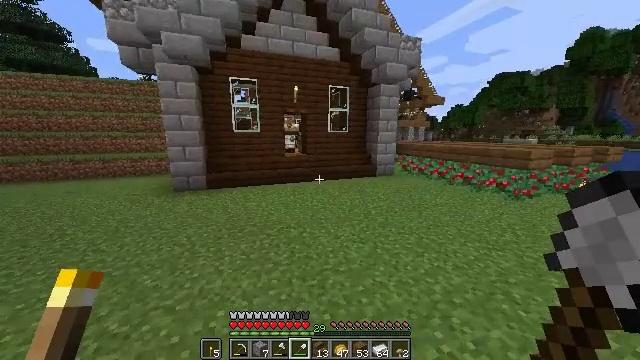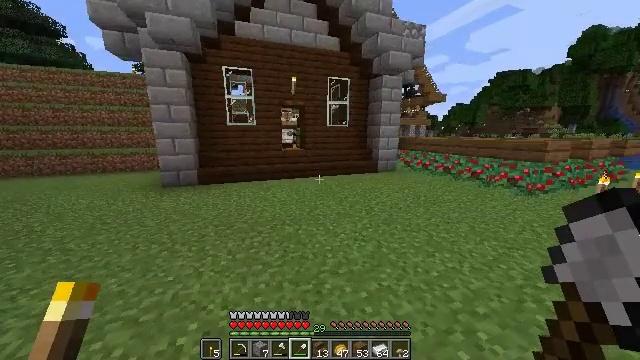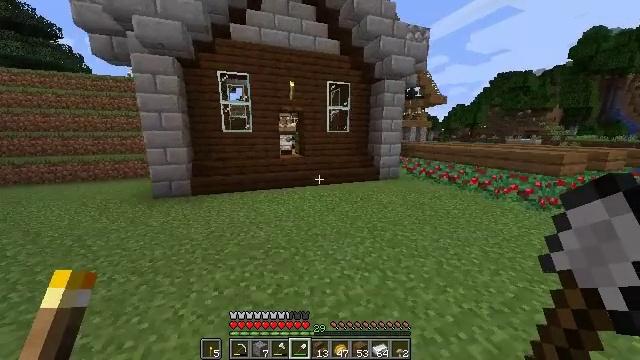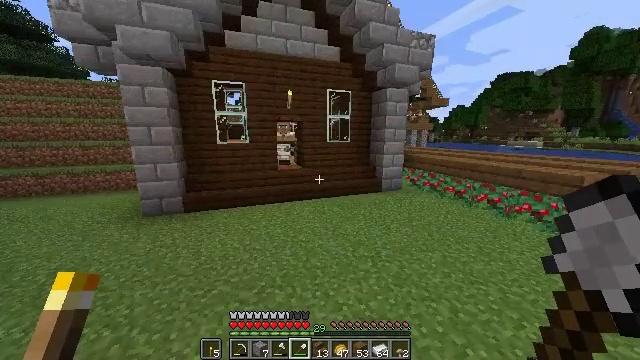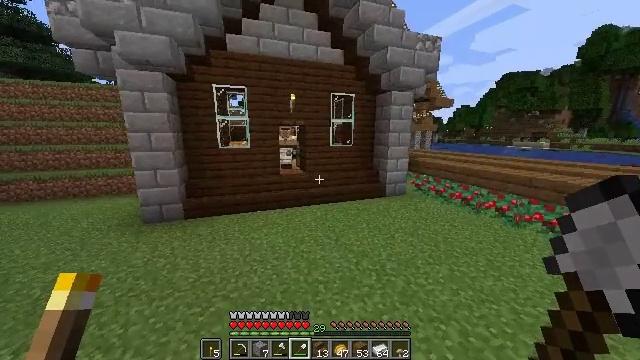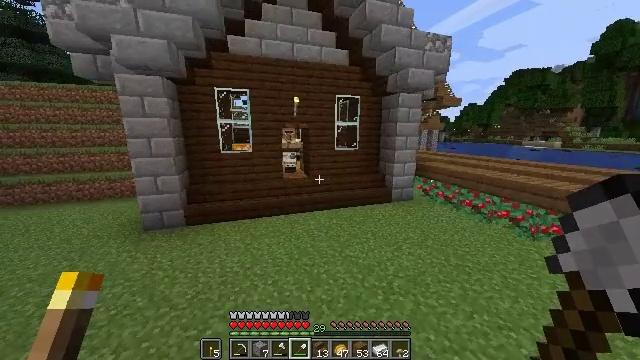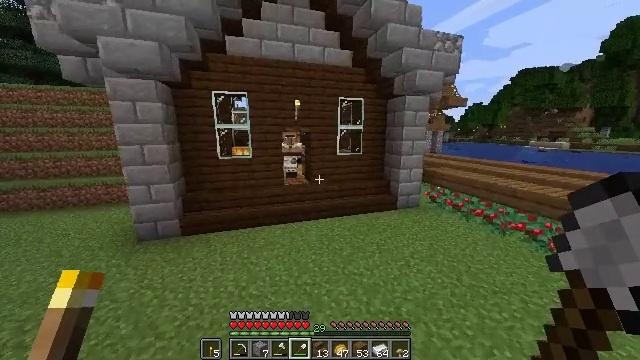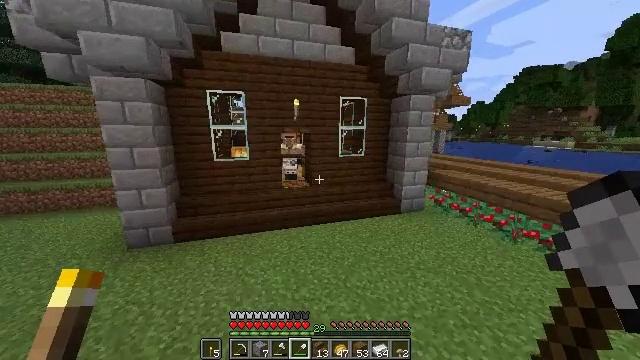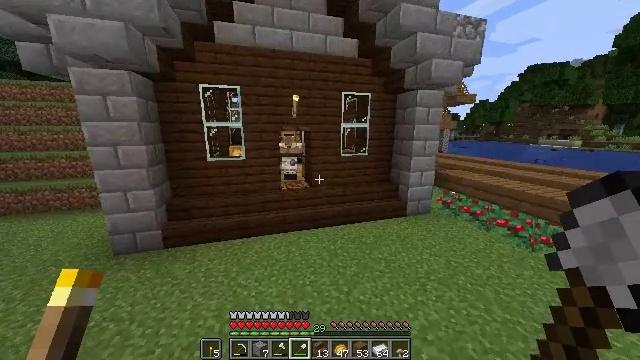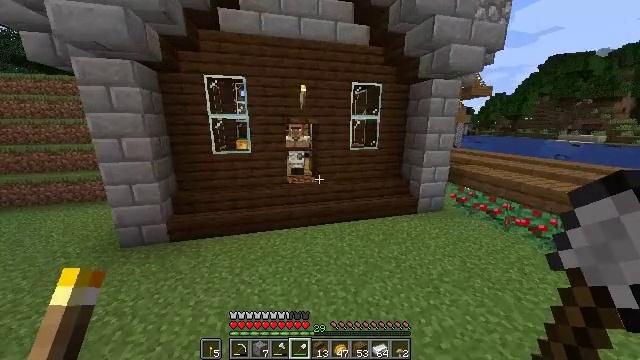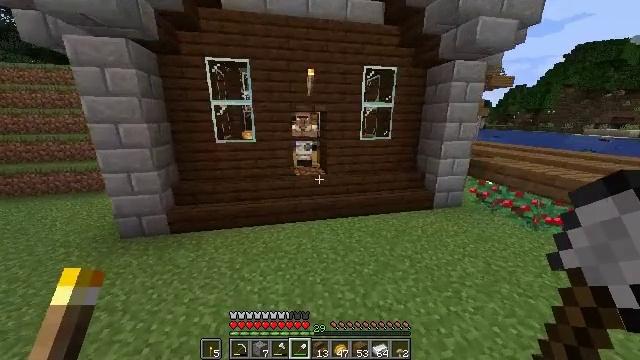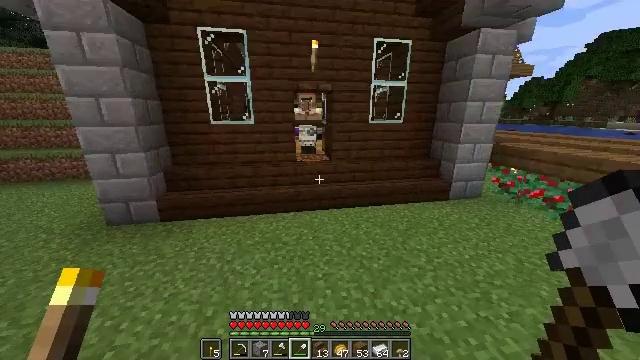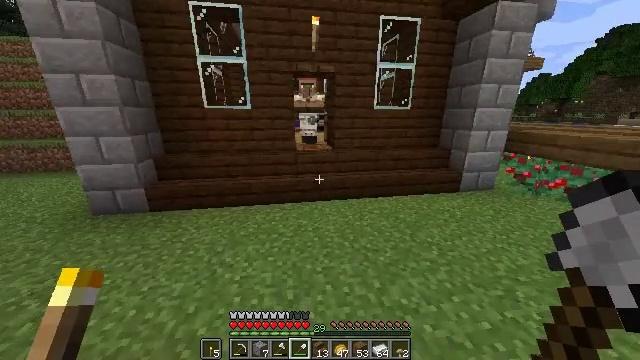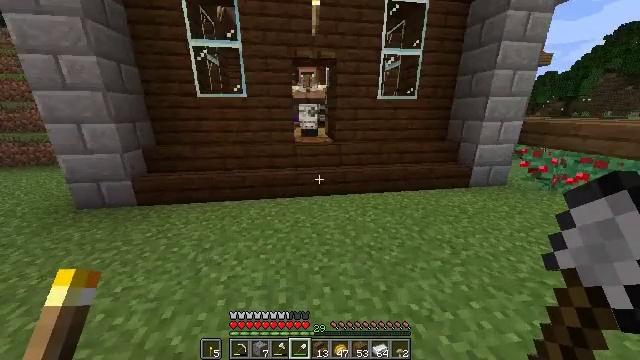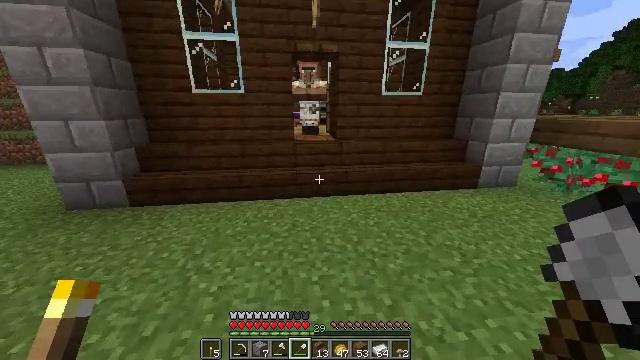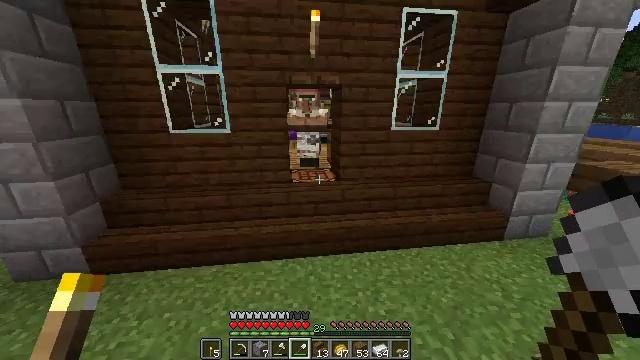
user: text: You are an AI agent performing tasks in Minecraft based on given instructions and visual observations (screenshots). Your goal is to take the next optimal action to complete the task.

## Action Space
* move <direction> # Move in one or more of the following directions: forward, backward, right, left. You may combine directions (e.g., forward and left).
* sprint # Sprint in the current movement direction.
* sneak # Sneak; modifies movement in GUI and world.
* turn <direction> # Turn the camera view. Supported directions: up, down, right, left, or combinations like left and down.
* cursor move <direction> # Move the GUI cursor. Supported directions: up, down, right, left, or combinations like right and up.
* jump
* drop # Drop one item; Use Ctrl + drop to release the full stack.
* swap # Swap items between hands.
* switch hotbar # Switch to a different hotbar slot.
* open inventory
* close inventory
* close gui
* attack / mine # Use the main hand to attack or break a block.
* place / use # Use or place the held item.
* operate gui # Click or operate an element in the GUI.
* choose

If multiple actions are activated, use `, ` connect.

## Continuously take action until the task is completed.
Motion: motion action
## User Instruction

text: Use the crafting table to make a fletching table.
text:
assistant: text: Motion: move forward, sprint, jump
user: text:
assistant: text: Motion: move forward, sprint, jump
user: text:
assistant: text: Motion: move forward, sprint, jump
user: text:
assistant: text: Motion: move forward, jump
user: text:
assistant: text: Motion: move forward, turn left, jump
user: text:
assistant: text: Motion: move forward, jump
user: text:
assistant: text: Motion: move forward, jump
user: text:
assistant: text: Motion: move forward, jump
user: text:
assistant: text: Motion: move forward, turn left and down, jump
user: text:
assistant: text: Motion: move forward, turn left and down, jump
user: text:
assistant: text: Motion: move forward, turn left and down, jump
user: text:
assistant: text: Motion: move forward, sprint, jump
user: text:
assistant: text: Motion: move forward, sprint, jump
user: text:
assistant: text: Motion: move forward, sprint, jump
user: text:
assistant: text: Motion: move forward, sprint, jump
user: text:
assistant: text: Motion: move forward, jump
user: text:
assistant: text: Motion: move forward, jump
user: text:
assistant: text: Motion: move forward
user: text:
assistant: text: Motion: move forward
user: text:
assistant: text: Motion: move forward
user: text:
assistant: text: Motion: move forward, sprint
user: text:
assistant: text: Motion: move forward, sprint, turn left
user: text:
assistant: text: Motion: move forward, sprint, turn left
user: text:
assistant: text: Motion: move forward, sprint, turn left
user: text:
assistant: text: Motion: move forward, turn left
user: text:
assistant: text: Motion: move forward, sprint, turn left
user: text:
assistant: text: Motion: move forward, sprint, turn left
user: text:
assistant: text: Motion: move forward, sprint
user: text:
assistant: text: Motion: move forward, sprint, turn left
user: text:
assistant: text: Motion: move forward